Field crop: maize
Growth stage: 2
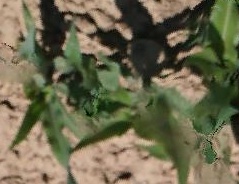
Species: maize